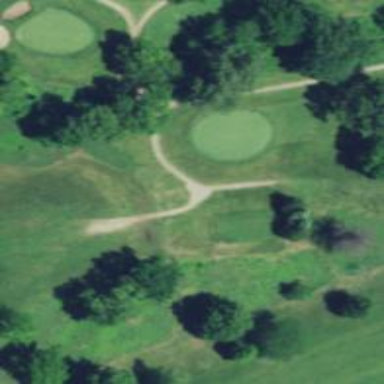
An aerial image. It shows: Golf hole.